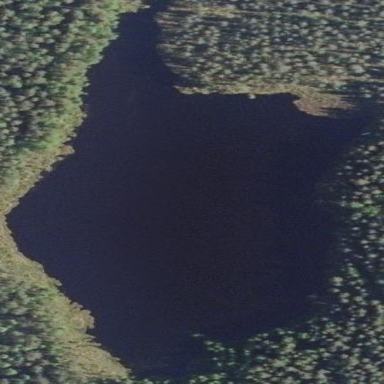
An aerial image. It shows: Peaceful pond surrounded by nature.